Field crop: maize
Growth stage: 1
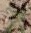
Species: atriplex